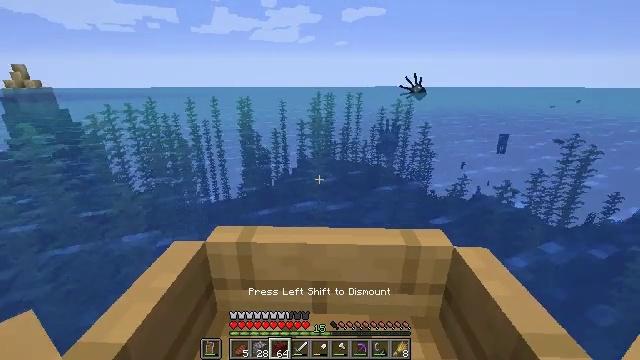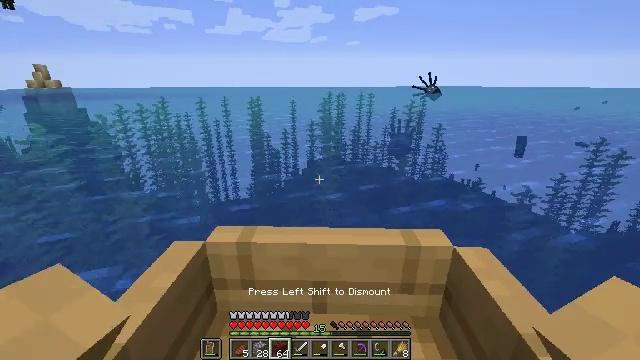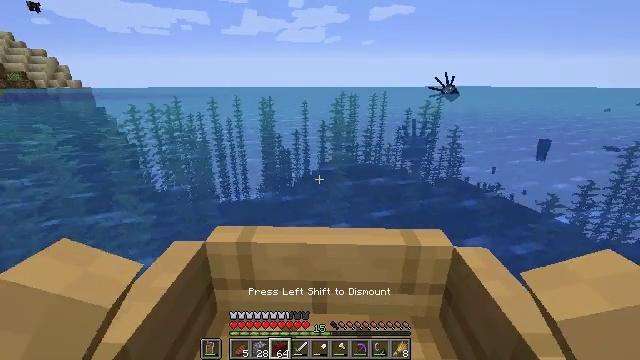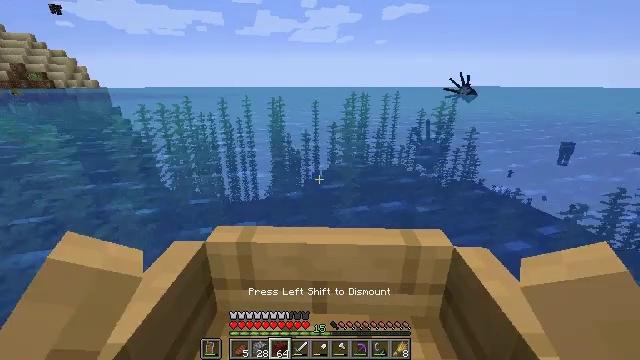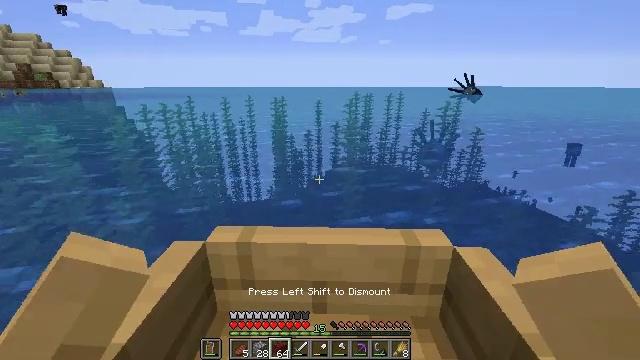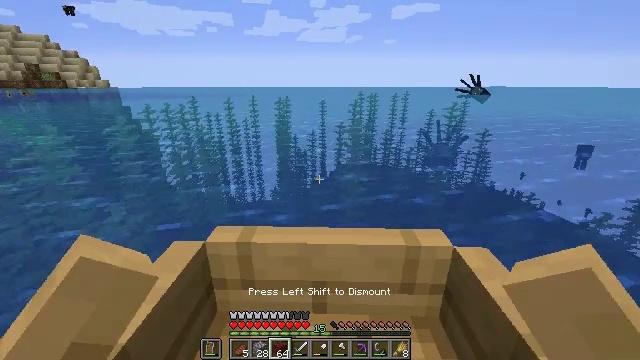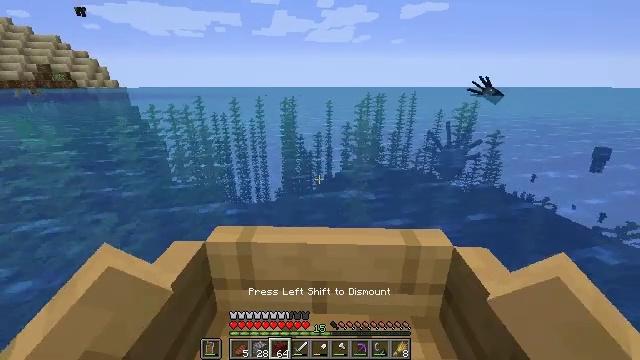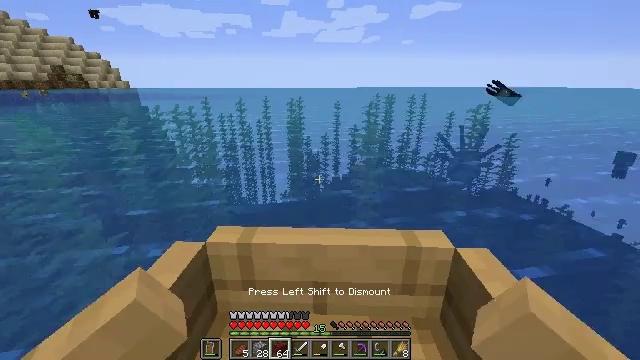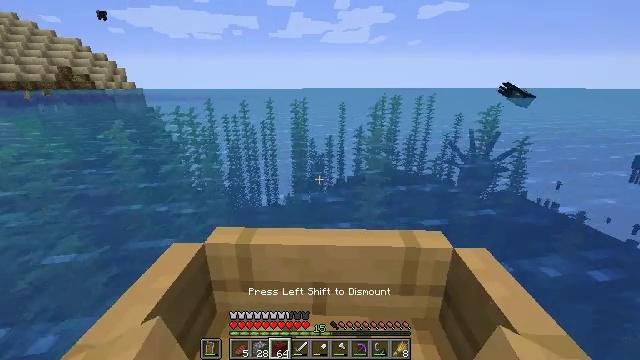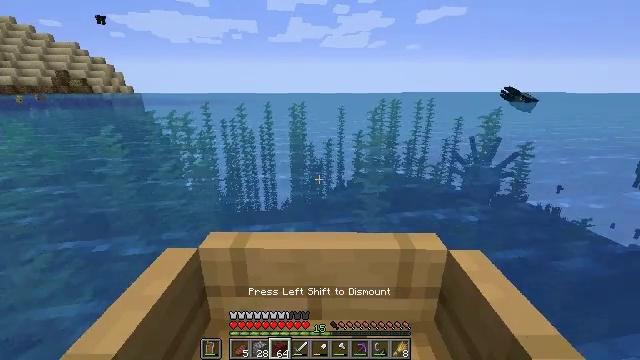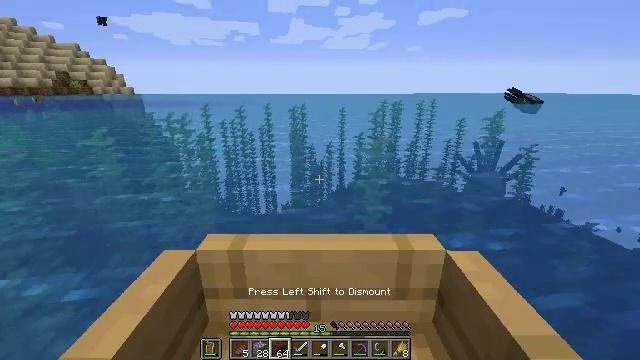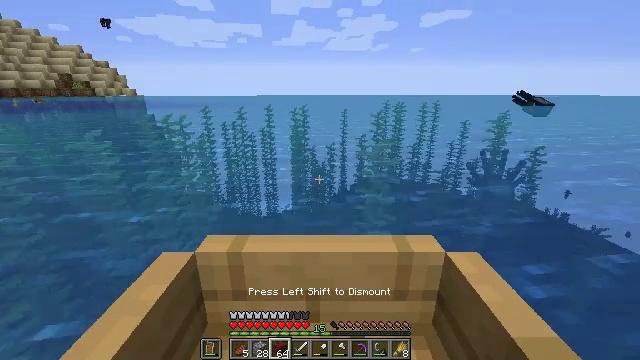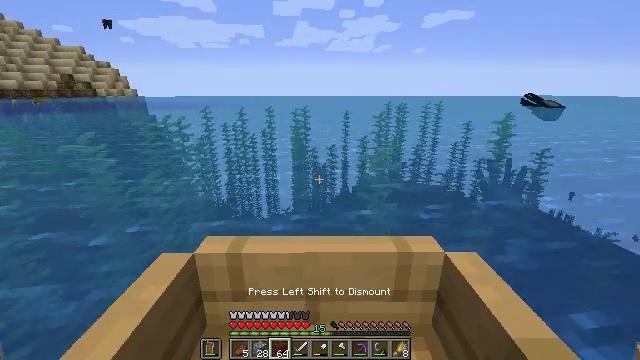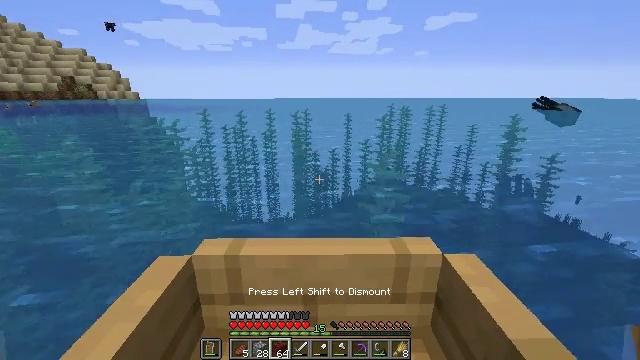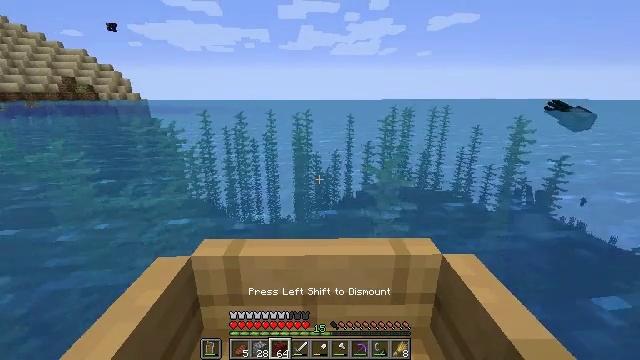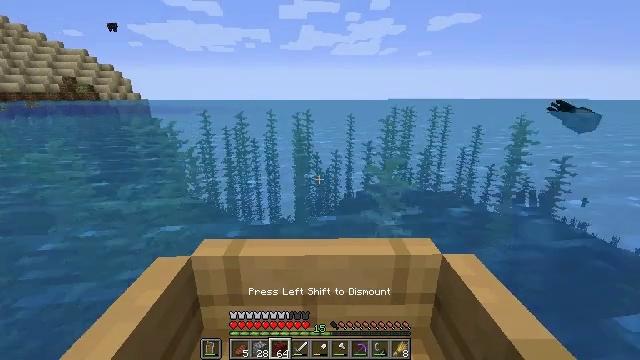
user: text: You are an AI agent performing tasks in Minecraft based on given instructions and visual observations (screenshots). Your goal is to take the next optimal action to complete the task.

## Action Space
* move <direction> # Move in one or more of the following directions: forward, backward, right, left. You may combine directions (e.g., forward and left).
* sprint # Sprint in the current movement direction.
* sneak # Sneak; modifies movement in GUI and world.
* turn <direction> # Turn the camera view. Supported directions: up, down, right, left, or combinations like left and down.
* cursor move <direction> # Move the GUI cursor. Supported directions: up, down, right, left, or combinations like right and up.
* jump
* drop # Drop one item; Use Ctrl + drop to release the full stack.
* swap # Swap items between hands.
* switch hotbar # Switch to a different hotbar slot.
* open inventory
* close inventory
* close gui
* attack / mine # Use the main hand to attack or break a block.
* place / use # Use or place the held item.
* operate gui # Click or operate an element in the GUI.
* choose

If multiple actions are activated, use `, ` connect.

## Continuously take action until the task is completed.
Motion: motion action
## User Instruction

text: craft item air
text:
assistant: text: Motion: move forward
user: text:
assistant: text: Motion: move forward
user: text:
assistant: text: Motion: move forward
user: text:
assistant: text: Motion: move forward
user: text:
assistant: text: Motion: move forward
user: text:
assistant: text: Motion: move forward
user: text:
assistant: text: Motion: move forward
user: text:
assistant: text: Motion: move forward
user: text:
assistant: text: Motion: move forward, turn right
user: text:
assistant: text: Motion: move forward
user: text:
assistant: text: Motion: move forward
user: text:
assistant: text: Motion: move forward
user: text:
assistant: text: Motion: move forward
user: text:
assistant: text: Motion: move forward
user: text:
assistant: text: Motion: move forward
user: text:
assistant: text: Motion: move forward
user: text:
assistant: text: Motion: move forward
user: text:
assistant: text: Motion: move forward
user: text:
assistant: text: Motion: move forward
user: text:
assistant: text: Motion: move forward
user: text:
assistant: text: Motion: move forward
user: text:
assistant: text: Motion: move forward
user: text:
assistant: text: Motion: move forward
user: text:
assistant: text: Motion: move forward
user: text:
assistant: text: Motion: move forward
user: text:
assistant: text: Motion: move forward
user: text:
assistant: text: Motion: move forward
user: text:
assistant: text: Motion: move forward
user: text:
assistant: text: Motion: move forward
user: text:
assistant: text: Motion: move forward